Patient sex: F
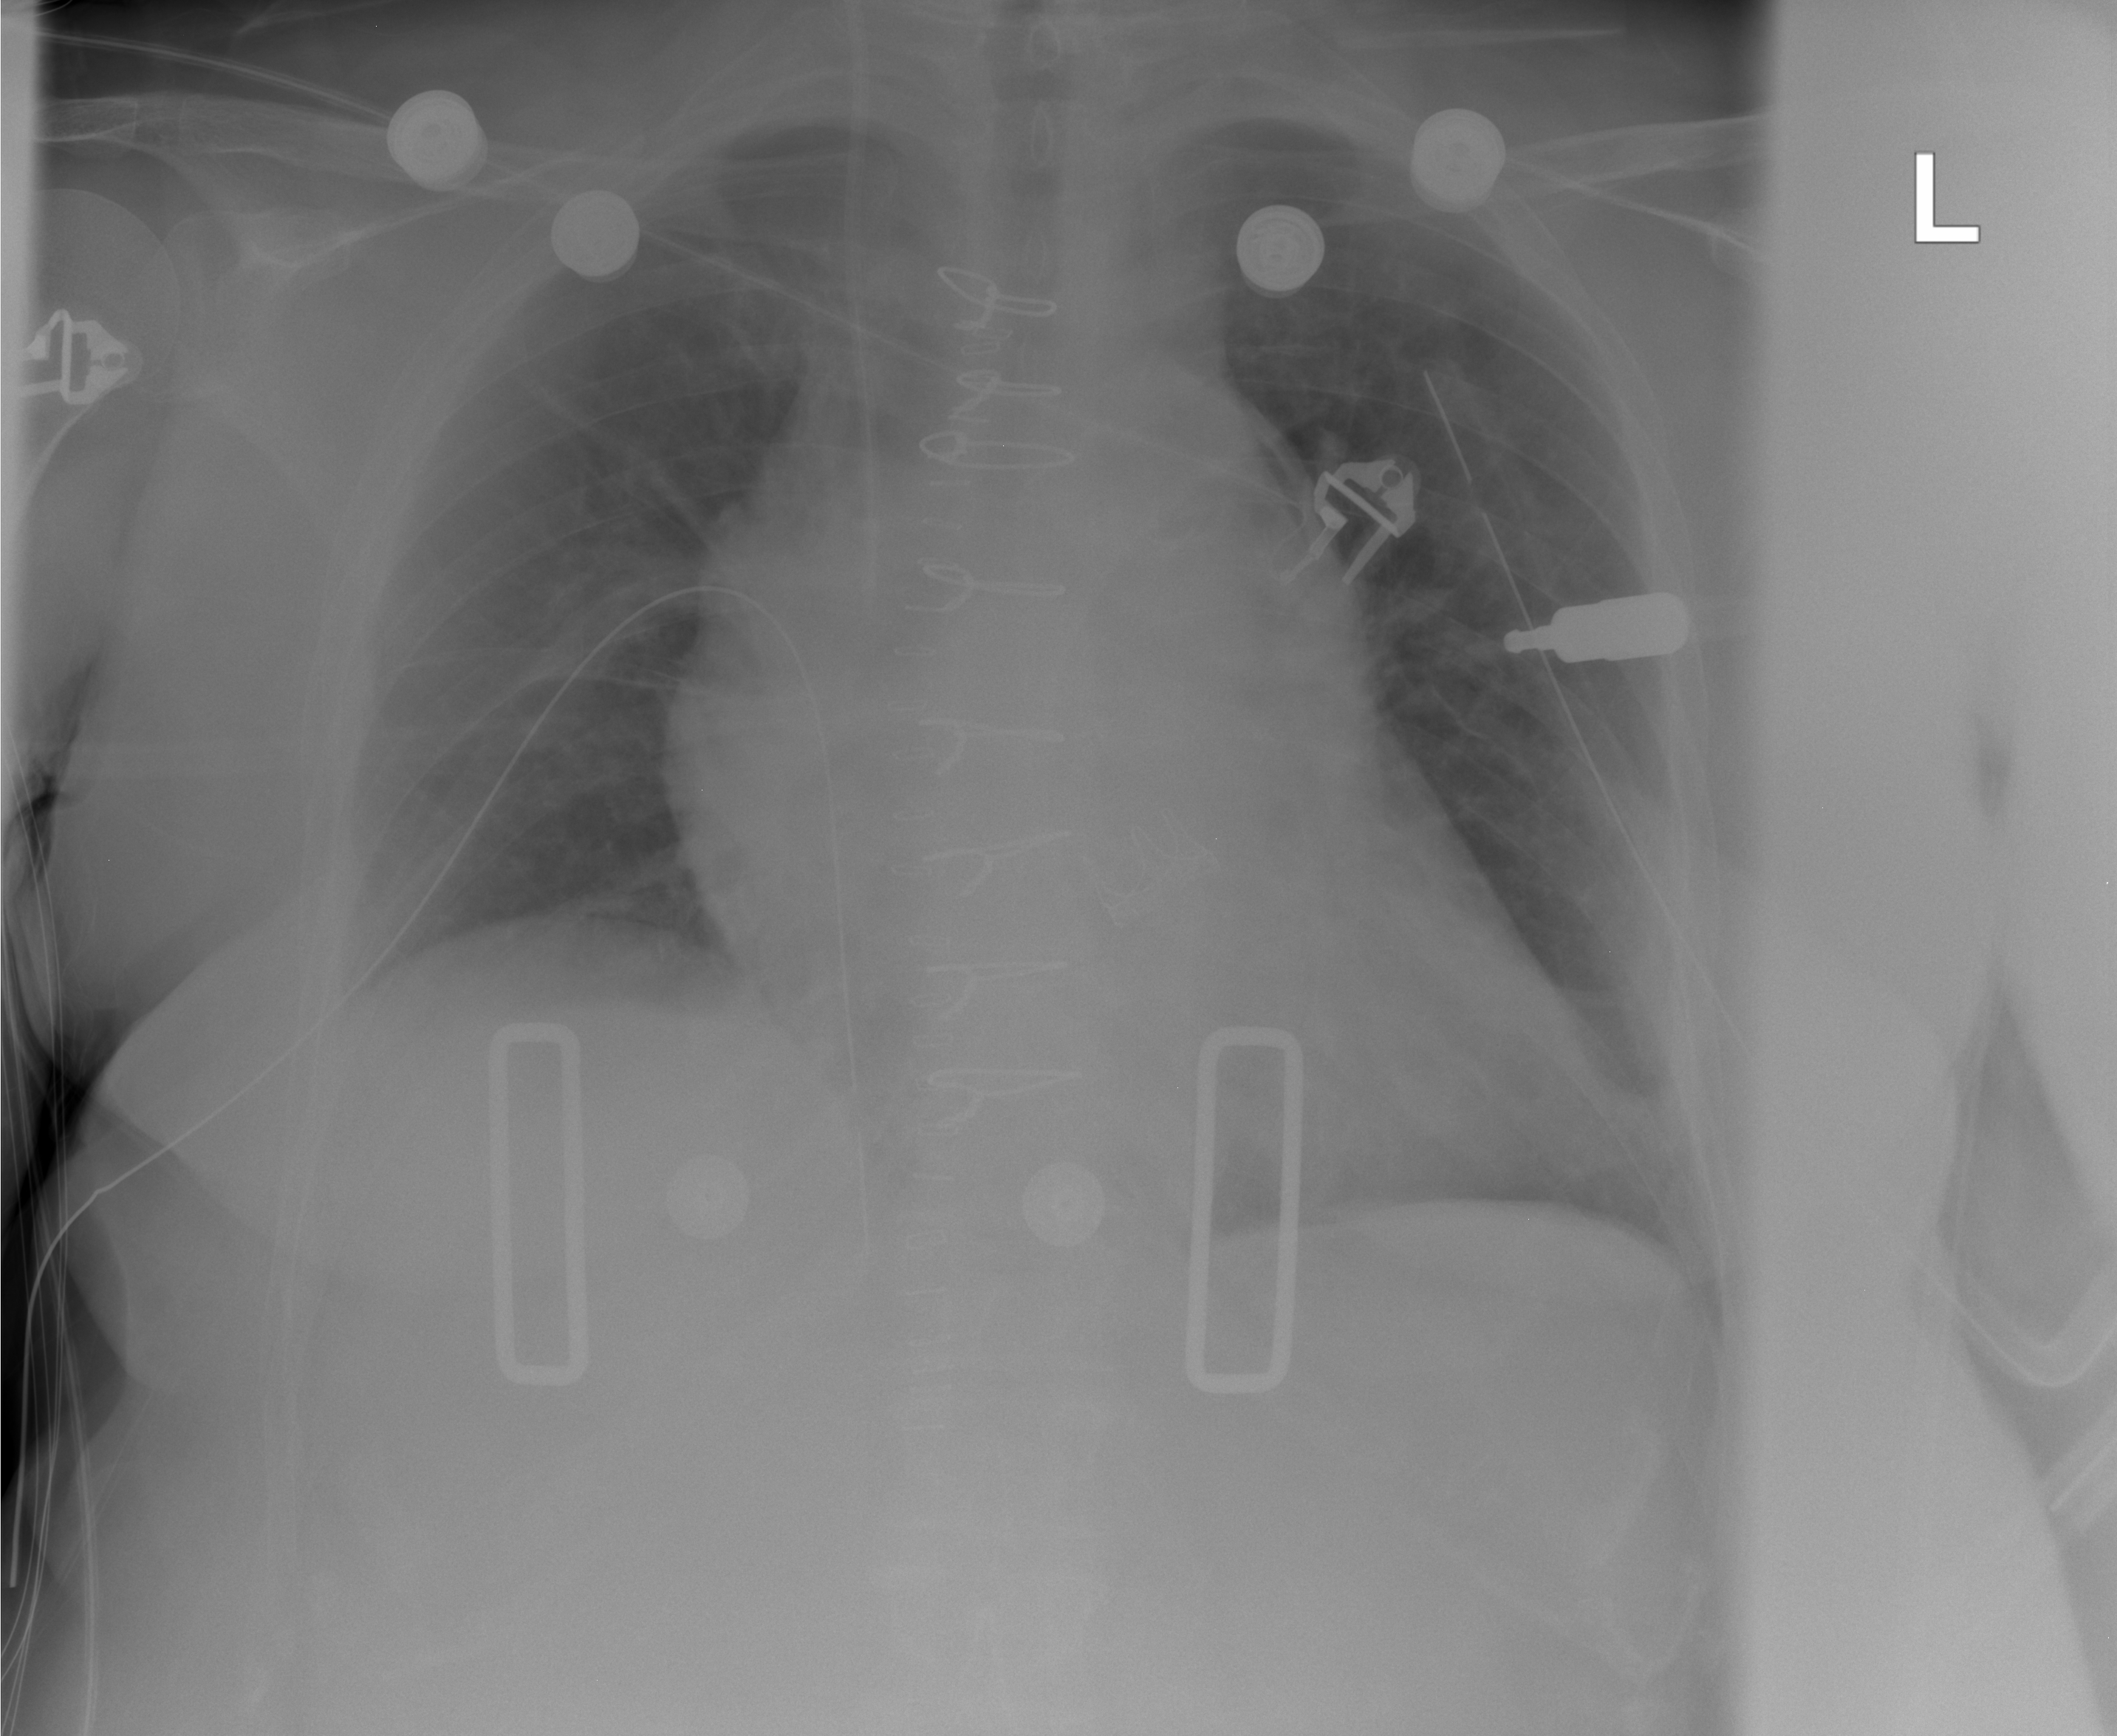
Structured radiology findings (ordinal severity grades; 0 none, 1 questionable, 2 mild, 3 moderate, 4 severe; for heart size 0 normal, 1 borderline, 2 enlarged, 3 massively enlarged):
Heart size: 2
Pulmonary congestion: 2
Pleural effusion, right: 0
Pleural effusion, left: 2
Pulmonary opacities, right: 0
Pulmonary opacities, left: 0
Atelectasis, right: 0
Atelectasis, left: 2